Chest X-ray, PA view. Patient: 57 years old, sex M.
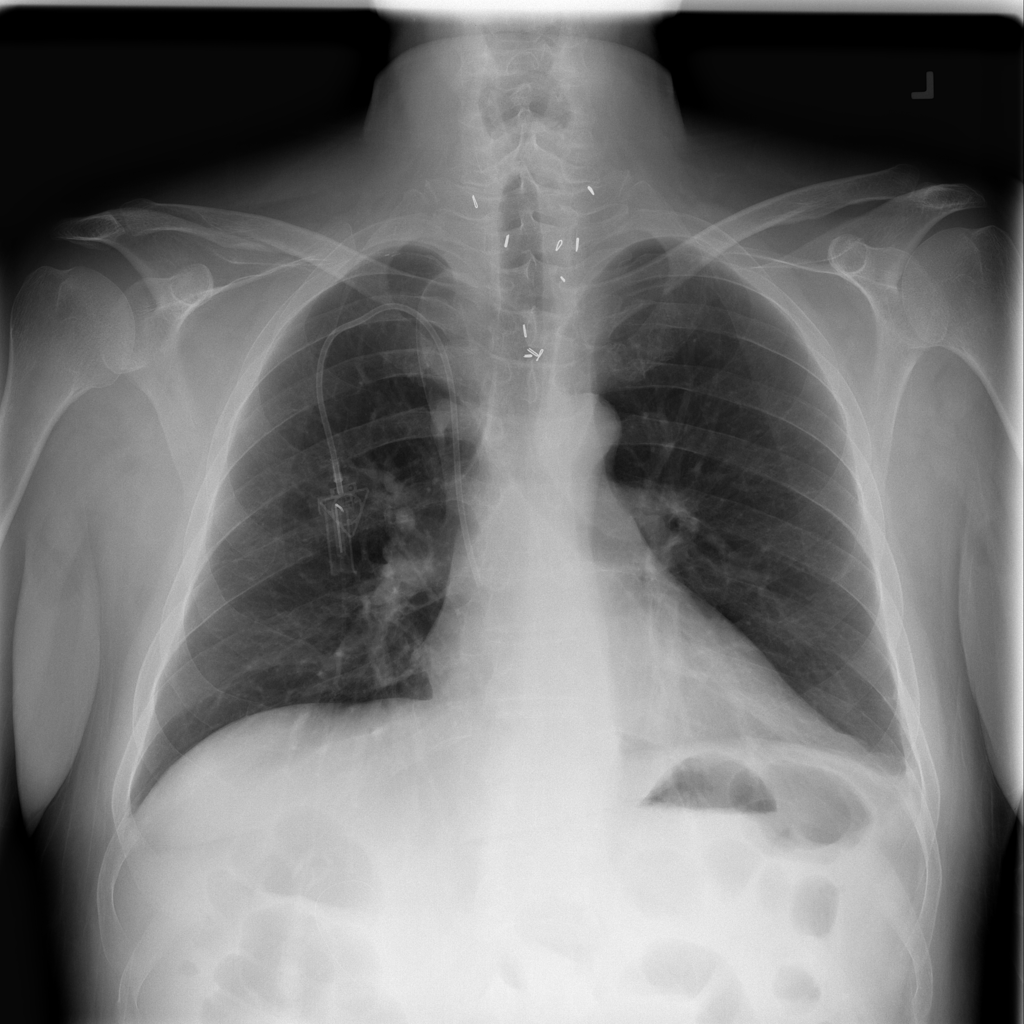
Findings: Fibrosis